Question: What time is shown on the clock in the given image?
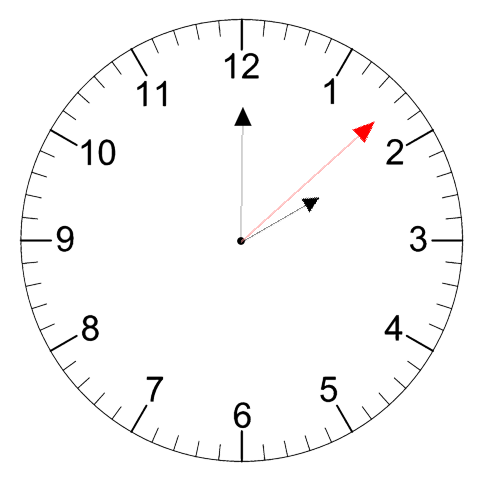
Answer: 02:00:08